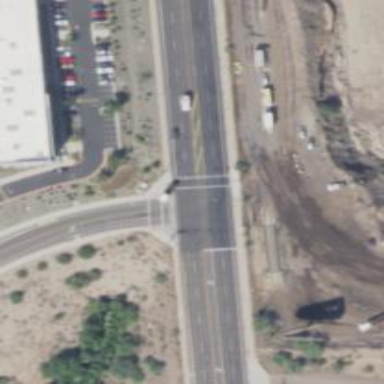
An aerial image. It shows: Solid stop line on the road.